Interaction volume radius: 5 \u00c5
Interaction volume height: 15 \u00c5
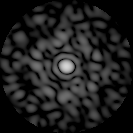
Disorder parameter: 0.8026